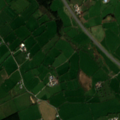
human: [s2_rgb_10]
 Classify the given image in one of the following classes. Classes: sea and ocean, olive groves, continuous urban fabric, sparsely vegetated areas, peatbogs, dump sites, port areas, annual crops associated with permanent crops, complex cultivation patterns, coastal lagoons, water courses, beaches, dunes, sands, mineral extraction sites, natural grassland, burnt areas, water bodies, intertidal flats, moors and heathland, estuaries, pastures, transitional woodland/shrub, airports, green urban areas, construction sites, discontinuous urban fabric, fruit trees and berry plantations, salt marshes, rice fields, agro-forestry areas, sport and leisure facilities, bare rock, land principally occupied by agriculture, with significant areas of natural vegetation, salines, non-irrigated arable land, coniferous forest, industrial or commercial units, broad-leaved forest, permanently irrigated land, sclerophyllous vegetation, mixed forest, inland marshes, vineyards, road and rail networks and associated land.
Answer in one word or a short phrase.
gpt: pastures